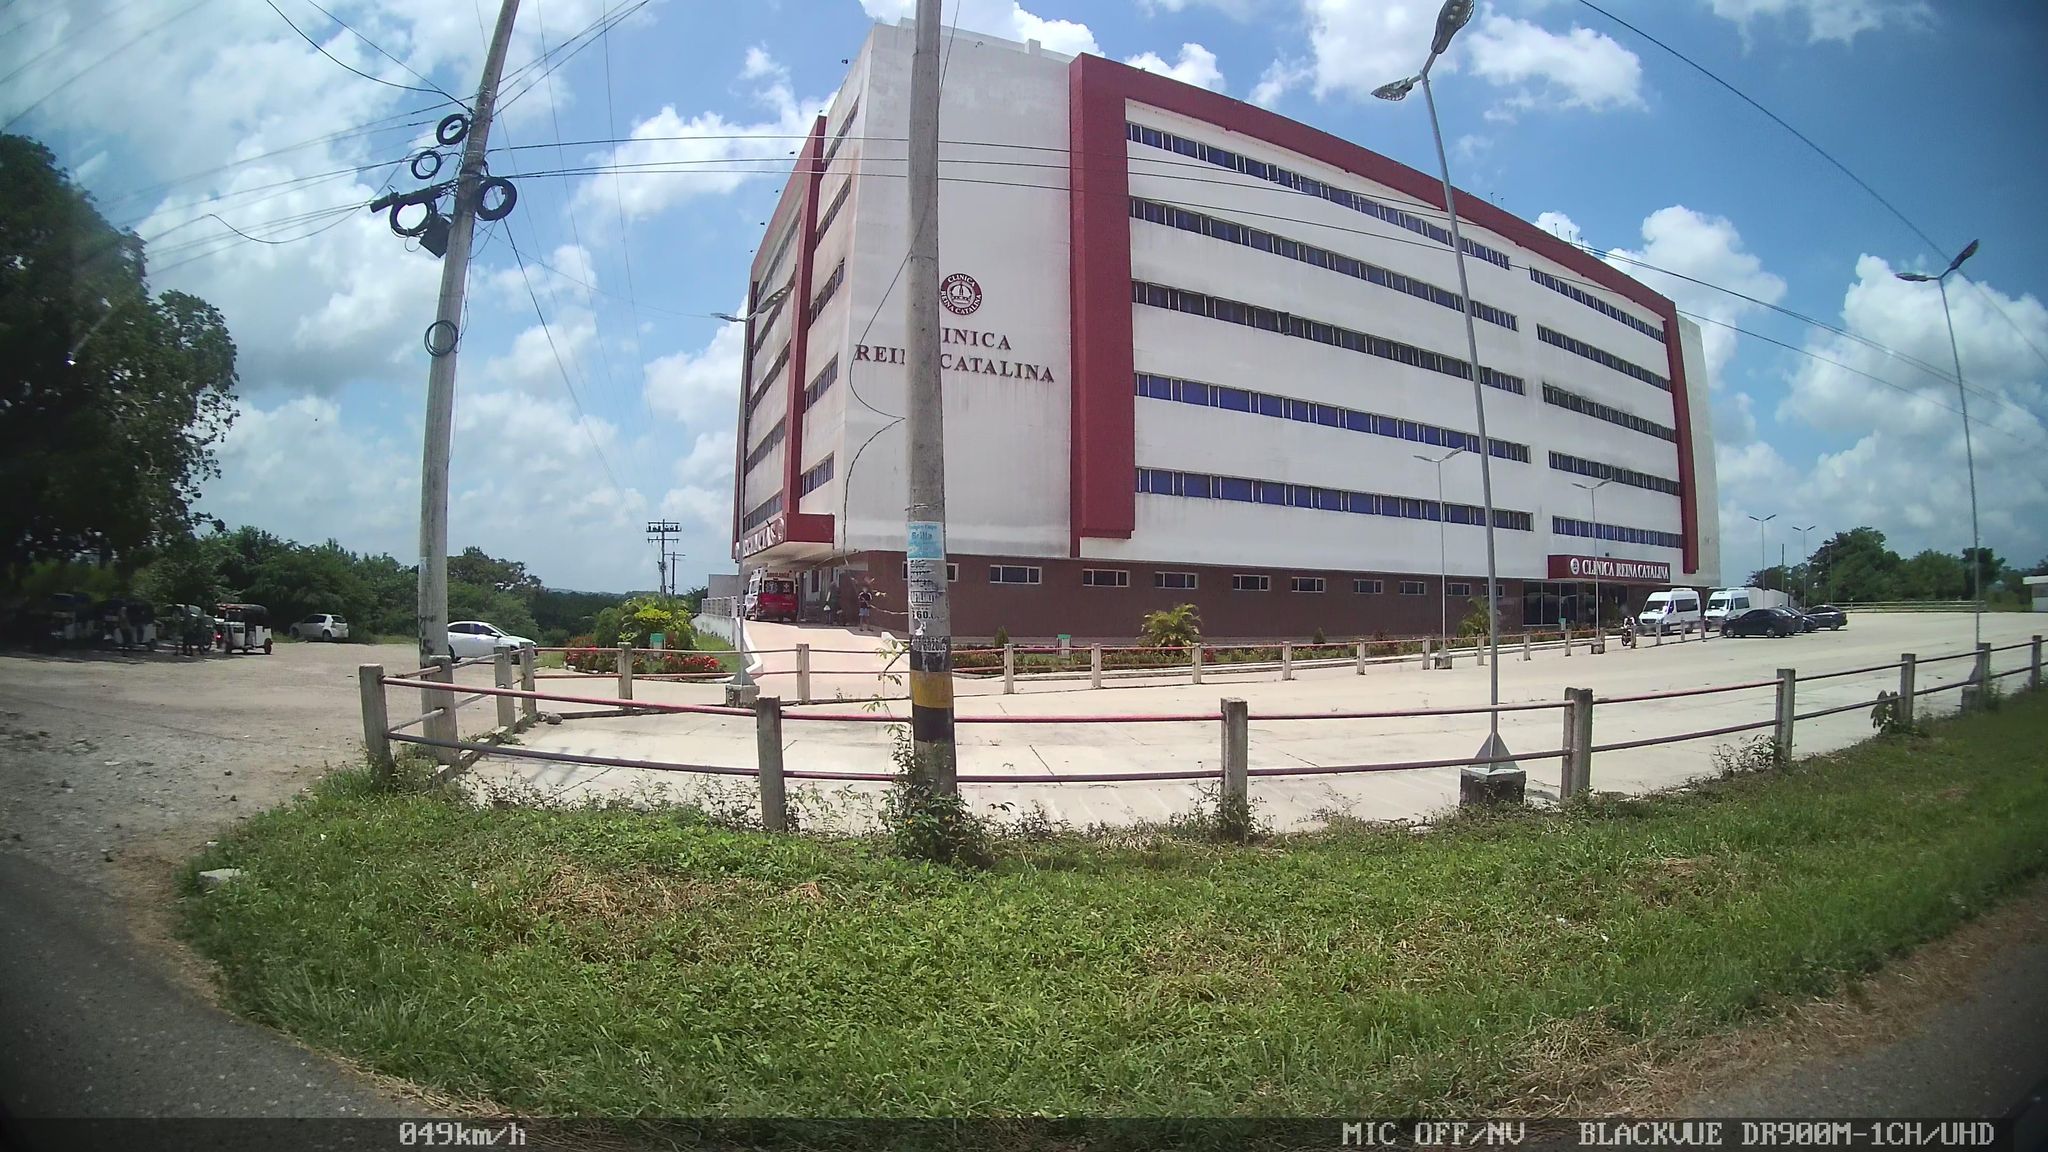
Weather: clear
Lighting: day
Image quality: good
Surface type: walking surface
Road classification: secondary
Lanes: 2.0
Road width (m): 8.0
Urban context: suburban or peri-urban
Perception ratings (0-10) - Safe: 0.64, Lively: 0.24, Beautiful: 2.92, Boring: 6.84, Depressing: 8.64, Wealthy: 1.64